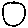
Label: circle